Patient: sex M, age 76
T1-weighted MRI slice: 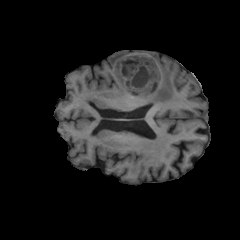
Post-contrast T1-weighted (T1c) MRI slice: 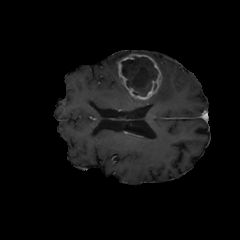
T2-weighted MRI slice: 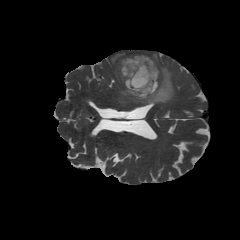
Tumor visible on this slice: yes
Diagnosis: Glioblastoma, IDH-wildtype
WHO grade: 4